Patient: sex F, age 69
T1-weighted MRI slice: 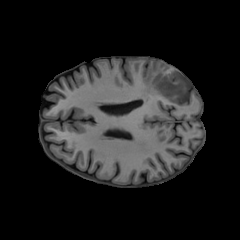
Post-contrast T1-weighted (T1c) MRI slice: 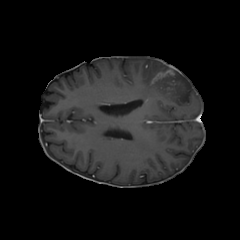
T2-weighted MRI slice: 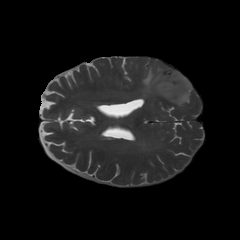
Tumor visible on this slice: yes
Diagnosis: Glioblastoma, IDH-wildtype
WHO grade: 4